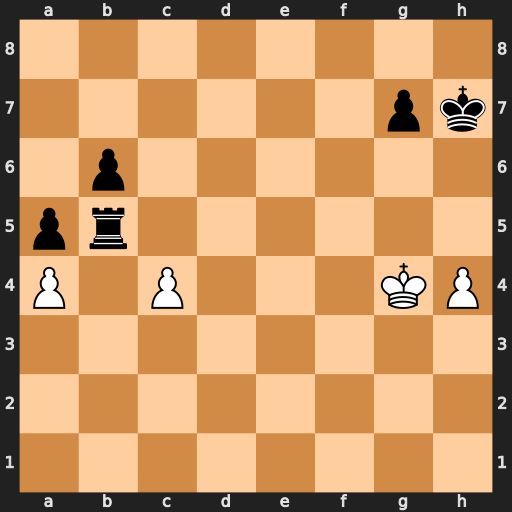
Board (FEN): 8/6pk/1p6/pr6/P1P3KP/8/8/8
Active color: w
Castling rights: -
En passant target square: -
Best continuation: cxb5 Kg6 Kf4